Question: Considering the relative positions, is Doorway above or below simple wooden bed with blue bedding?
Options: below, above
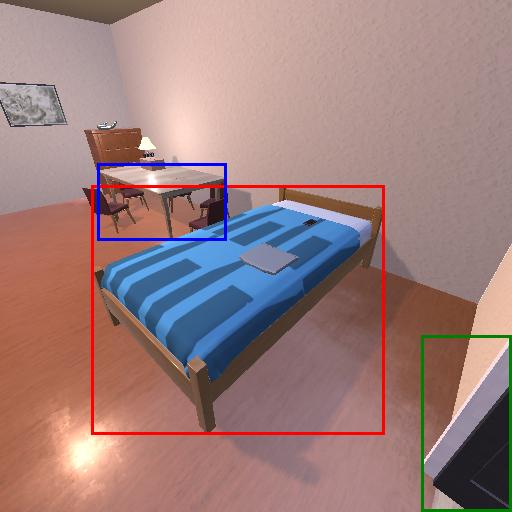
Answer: below